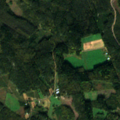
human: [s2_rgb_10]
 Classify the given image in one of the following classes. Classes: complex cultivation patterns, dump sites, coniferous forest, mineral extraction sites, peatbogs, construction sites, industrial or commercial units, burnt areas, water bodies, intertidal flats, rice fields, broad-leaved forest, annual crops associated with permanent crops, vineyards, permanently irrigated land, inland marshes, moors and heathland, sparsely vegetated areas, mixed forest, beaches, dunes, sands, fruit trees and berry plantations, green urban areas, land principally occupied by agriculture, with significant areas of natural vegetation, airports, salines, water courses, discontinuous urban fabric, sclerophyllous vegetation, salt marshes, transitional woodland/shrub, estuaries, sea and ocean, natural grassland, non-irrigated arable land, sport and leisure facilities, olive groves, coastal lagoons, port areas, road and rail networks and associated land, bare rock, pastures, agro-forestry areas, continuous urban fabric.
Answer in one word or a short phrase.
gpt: land principally occupied by agriculture, with significant areas of natural vegetation, coniferous forest